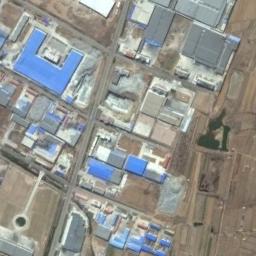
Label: industrial_area